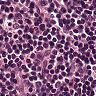
Metastatic tissue present: no